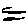
Label: zigzag